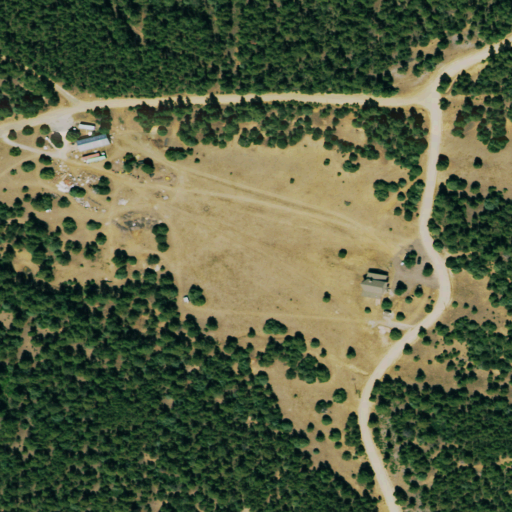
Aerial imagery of plain(s) in Colorado named Sawmill Flat containing evergreen forest, shrub, grassland, deciduous forest, open development, and woody wetlands